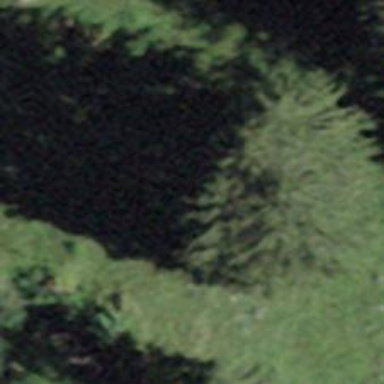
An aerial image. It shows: Beautiful tree in nature.